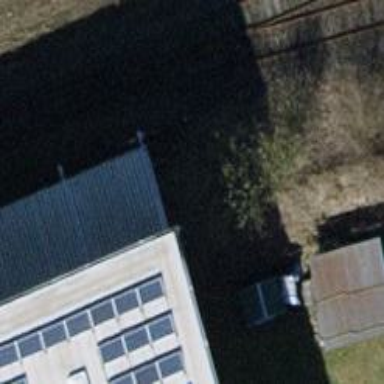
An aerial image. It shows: Railway buffer stop.